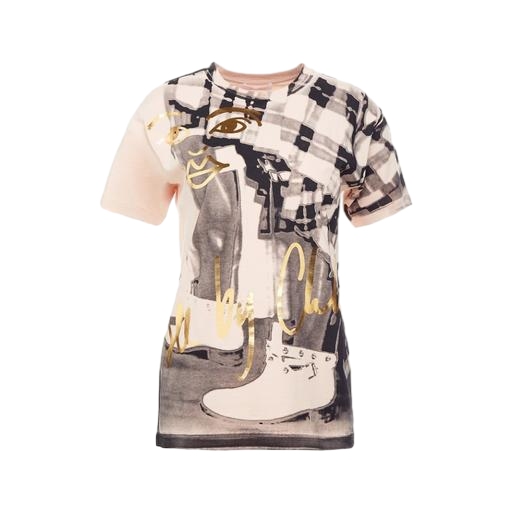
pink mixed media tee, multicolor signature print t-shirt, mixed media tee, white background